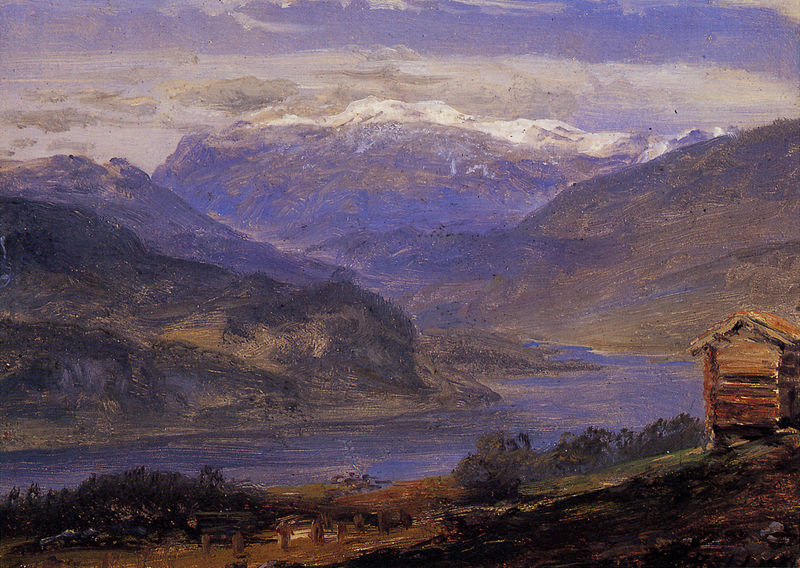
Titel: Ausblick bei Hjelle in Valdres
Künstler: Johan Christian Clausen Dahl
Standort: Oslo
Institution: Nasjonalgalleriet
Schlagwörter: baum, berg, blau, dunkel, felsen, gemälde, himmel, meer, schatten, wasser, weiß, wolken, bäume, fluss, grün, impressionismus, landschaft, menschen, ocker, see, ufer, blume, blumen, braun, dunkelbraun, grau, hell, holz, licht, nacht, orange, schwarz, stroh, ölbild, blick, dach, gebäude, haus, rot, schnee, wiese, wolke, beige, malerei, stein, steine, öl, bach, einsamkeit, erde, feld, felder, ferne, horizont, hügel, kalt, natur, weide, weite, busch, büsche, gewässer, hütte, pastos, sonne, wiesen, boden, personen, pflanzen, tal, wald, anhöhe, genre, erdig, sommer, getreide, abstrakt, berge, fels, gebirge, gipfel, gletscher, hang, hellbraun, tag, alm, herbst, winter, idylle, stille, böschung, flus, romantik, turner, unterstand, duktus, bretter, frühling, panorama, alpen, kälte, idyll, flusslandschaft, wälder, schweiz, leinwand, friedhof, pinselstrich, kreuze, verschwommen, hellgrau, holzhütte, gräber, haus am see, kühl, spätsommer, gebirgslandschaft, stumpf, kargheit, holzbalken, alp, segantini, somme, digitalisiert, inn, rastplatz, alb, blockhütte, almhütte, strohmieten, mieten, rge, 1900, 1800, gebirgslandscahft, stadl, gwnre